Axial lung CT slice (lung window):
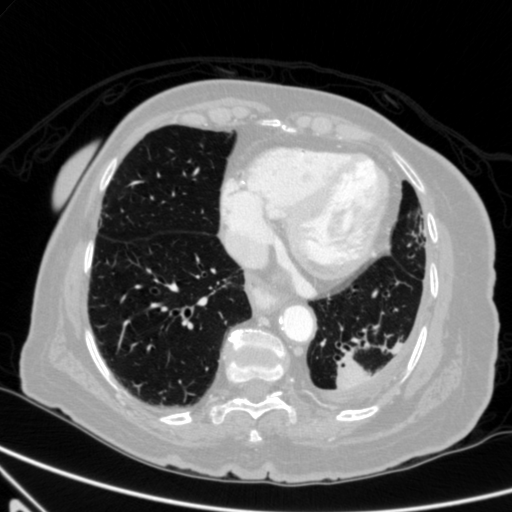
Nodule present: no